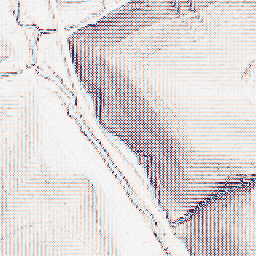
Category: wavelet
Decomposition family: wavelet_dwt
Decomposition parameters: wavelet: haar
level: 1
Upsampling method: linear_exact
Upsampling parameters: scale: 8
Upsampling scale: 8